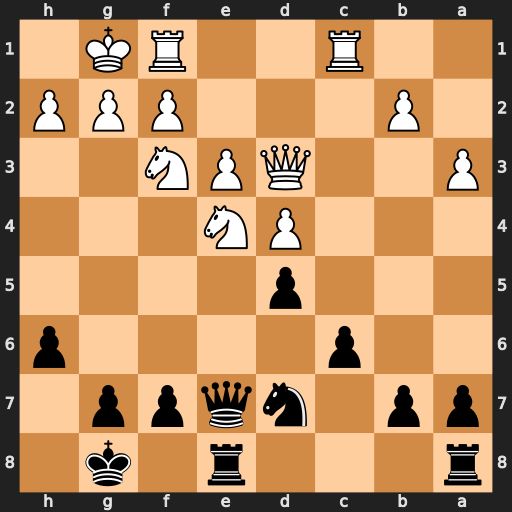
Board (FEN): r3r1k1/pp1nqpp1/2p4p/3p4/3PN3/P2QPN2/1P3PPP/2R2RK1
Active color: b
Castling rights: -
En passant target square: -
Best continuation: dxe4 Qe2 exf3